Question: I have data file which looks like this
'''
#col 1 2 3 4 5 6 7
#bench #these are max and min values
#mark #bar1 #bar2 #for the prevoius 2 values
NOSHARE.2 <PHONE> 100 <PHONE> 140000
FALSE_SHARE.2 7035 24101 5000 7500 24100 25000
SHAREDVAR.2 11316 10248 10000 12000 10000 12000
'''
I am able to generate a graph using gnuplot which looks like this

I need to add max and min value as an error bar to each bar
Heres my gnuplot script
'''
set output "truevsfalse.png"
set title " TRUE VS FALSE SHARING "
set boxwidth 0.9 absolute
set style fill solid 1.00 border lt -1
set key inside right top vertical Right noreverse noenhanced autotitles nobox
set style histogram clustered gap 5 title offset character 0, 0, 0
set datafile missing '-'
set style data histograms
set xtics border in scale 0,0 nomirror rotate by -45 offset character 0, 0, 0
set xtics norangelimit
set ylabel "NUMBER OF SHARING"
set xlabel "BENCHMARK"
plot 'truevsfalse.dat' using 2:xtic(1) title "true(synced and nonsynced)sharing (both vcpus)" , '' u 3 title "false sharing (both vcpus)"
'''
I tried this
'''
plot 'truevsfalse.dat' using($0- .05):2:4:5:xtic(1) with boxerrorbars title "true(synced and nonsynced)sharing (both vcpus)" , '' using ($0+0.25):3:6:7 with boxerrorbars title "false sharing (both vcpus)"
'''
But failed , I either get just the error bars without histogram bars or if I try to modify a bit the image corrupts.
What am I doing wtong?
Thanks
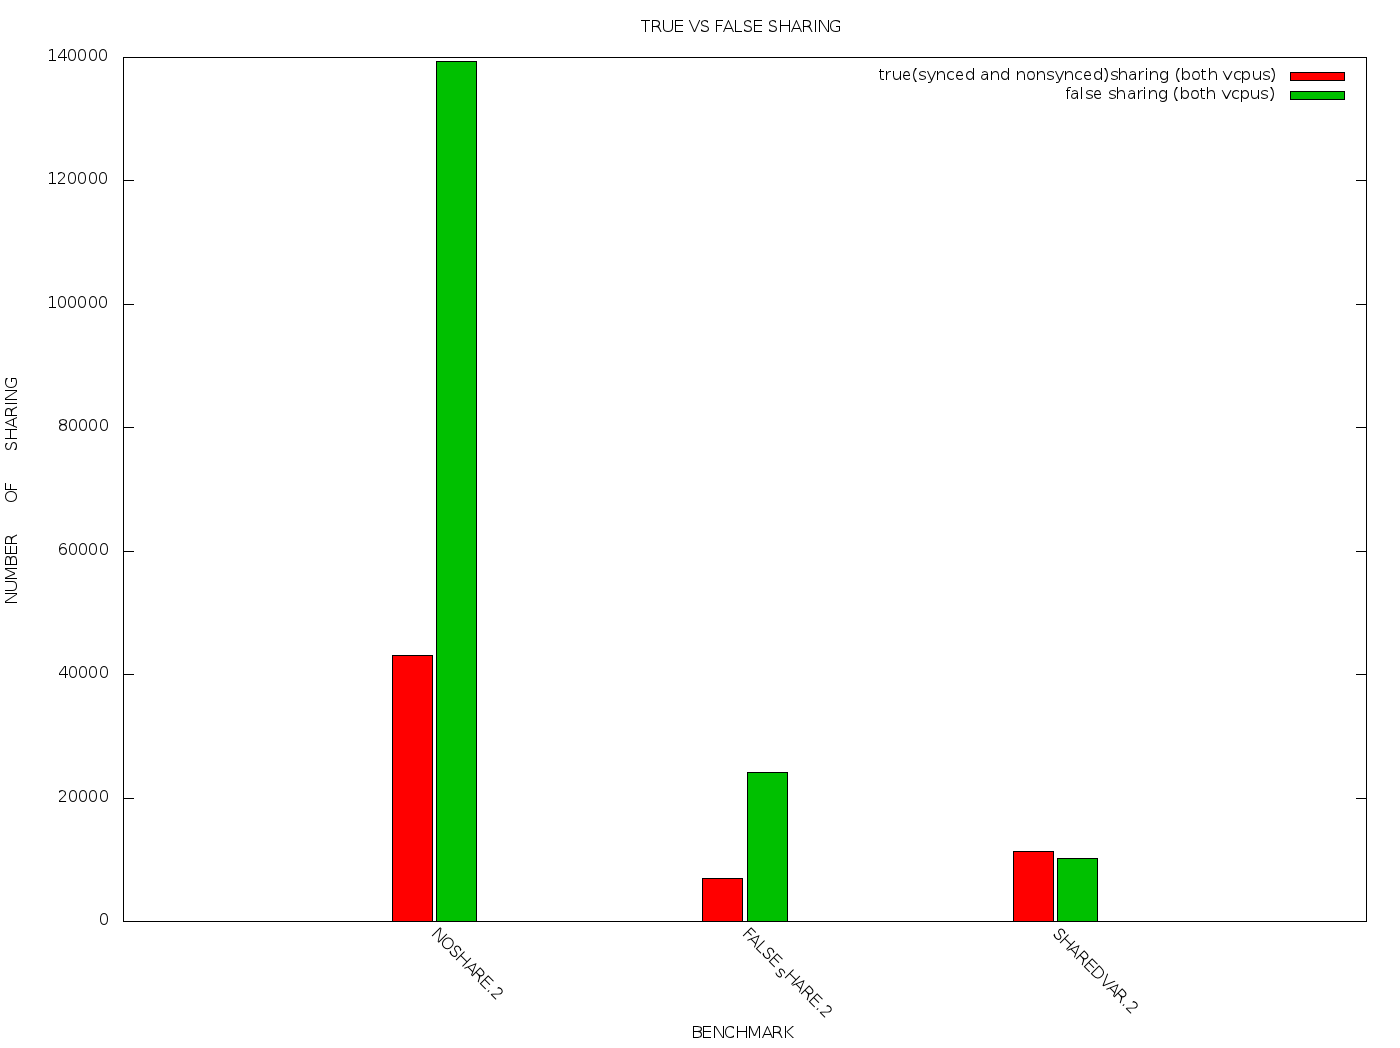
Answer: Basically, you need to overlay histogram and error bar plot, however, I see the problem is using 'xtic(1)', which makes it difficult to overlay error bar plot on the box plot.
'''
set xtics ('NOSHARE.2' 0, 'FALSE_SHARE.2' 1, 'SHAREDVAR.2' 2)
set bs 0.2 # width of a box
plot 'junk' u ($0-bs/2):2:(bs) w boxes title "true(synced and nonsynced)sharing (both vcpus)", 'junk' u ($0-bs/2):2:4:5 w yerror notitle, 'junk' u ($0+bs/2):3:(bs) w boxes title "false sharing (both vcpus)", 'junk' u ($0+bs/2):3:6:7 w yerror notitle
'''